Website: walmart
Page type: customer-info-address
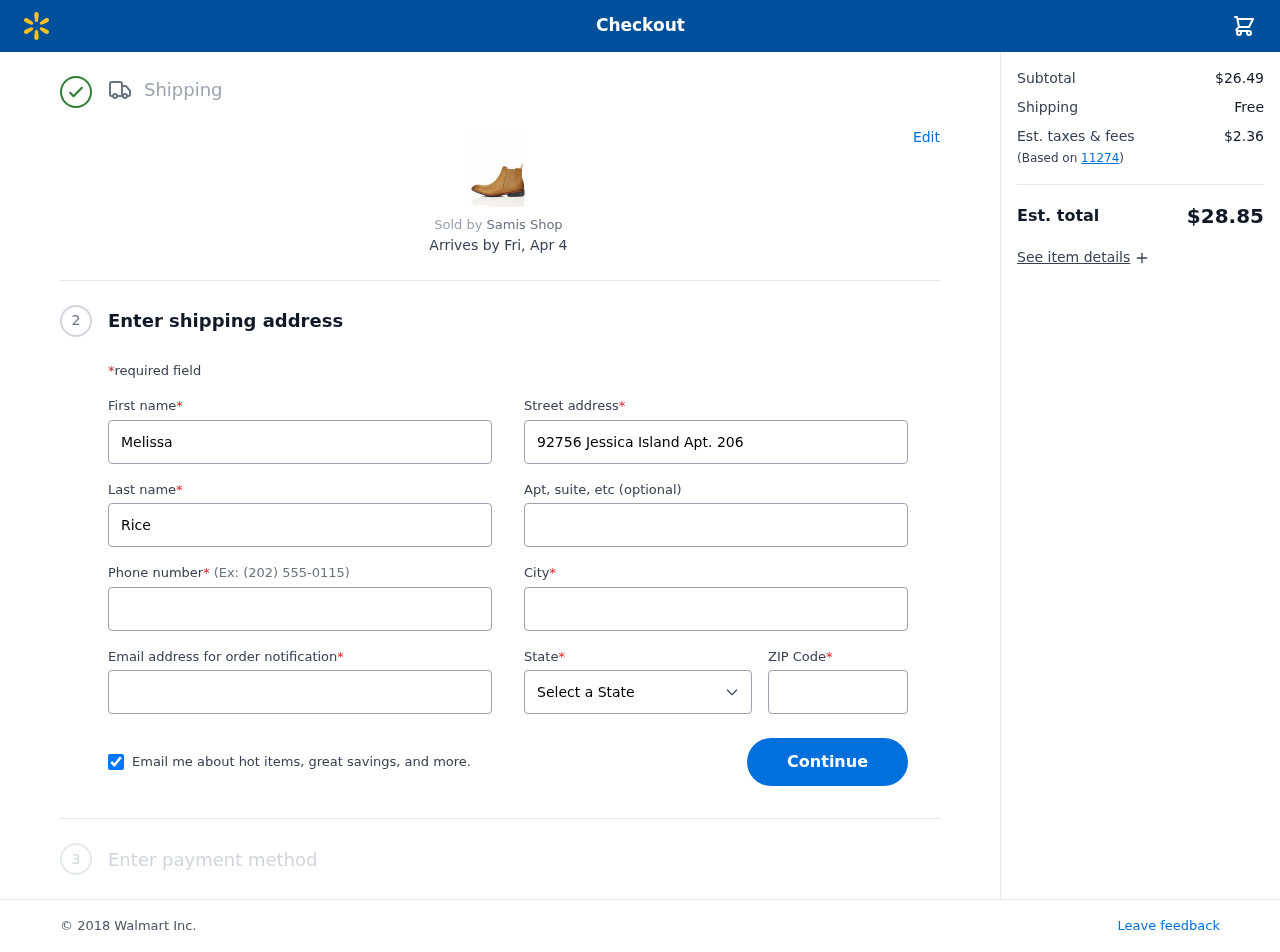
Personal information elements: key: PII_CITY
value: West Angelafurt
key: PII_EMAIL
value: melissa_rice@gmail.com
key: PII_FIRSTNAME
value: Melissa
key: PII_LASTNAME
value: Rice
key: PII_PHONE
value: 2904462070
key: PII_POSTCODE
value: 11274
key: PII_STATE
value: Iowa
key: PII_STREET
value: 92756 Jessica Island Apt. 206
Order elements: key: ORDER_DELIVERY_DATE
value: Fri, Apr 4
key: ORDER_SUBTOTAL
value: $26.49
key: ORDER_SHIPPING_COST
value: Free
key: ORDER_TAX
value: $2.36
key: ORDER_TOTAL
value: $28.85